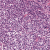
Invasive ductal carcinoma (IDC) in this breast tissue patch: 1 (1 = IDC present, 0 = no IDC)